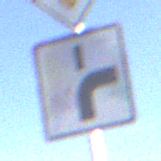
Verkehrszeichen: VerlaufVorfahrtsstrasse8
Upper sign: Vorfahrtsstrasse
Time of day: MorningAfternoon
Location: Outdoor (RoadRail)
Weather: PartlyCloudy
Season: NotSpecified
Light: Natural